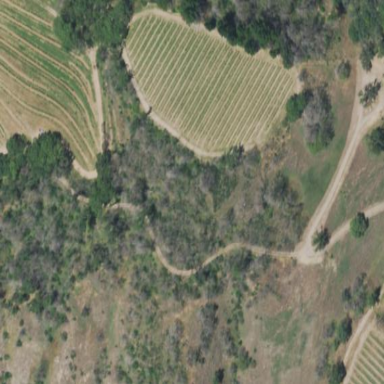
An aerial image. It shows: Vineyard with wine grapes as the crop.